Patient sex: M
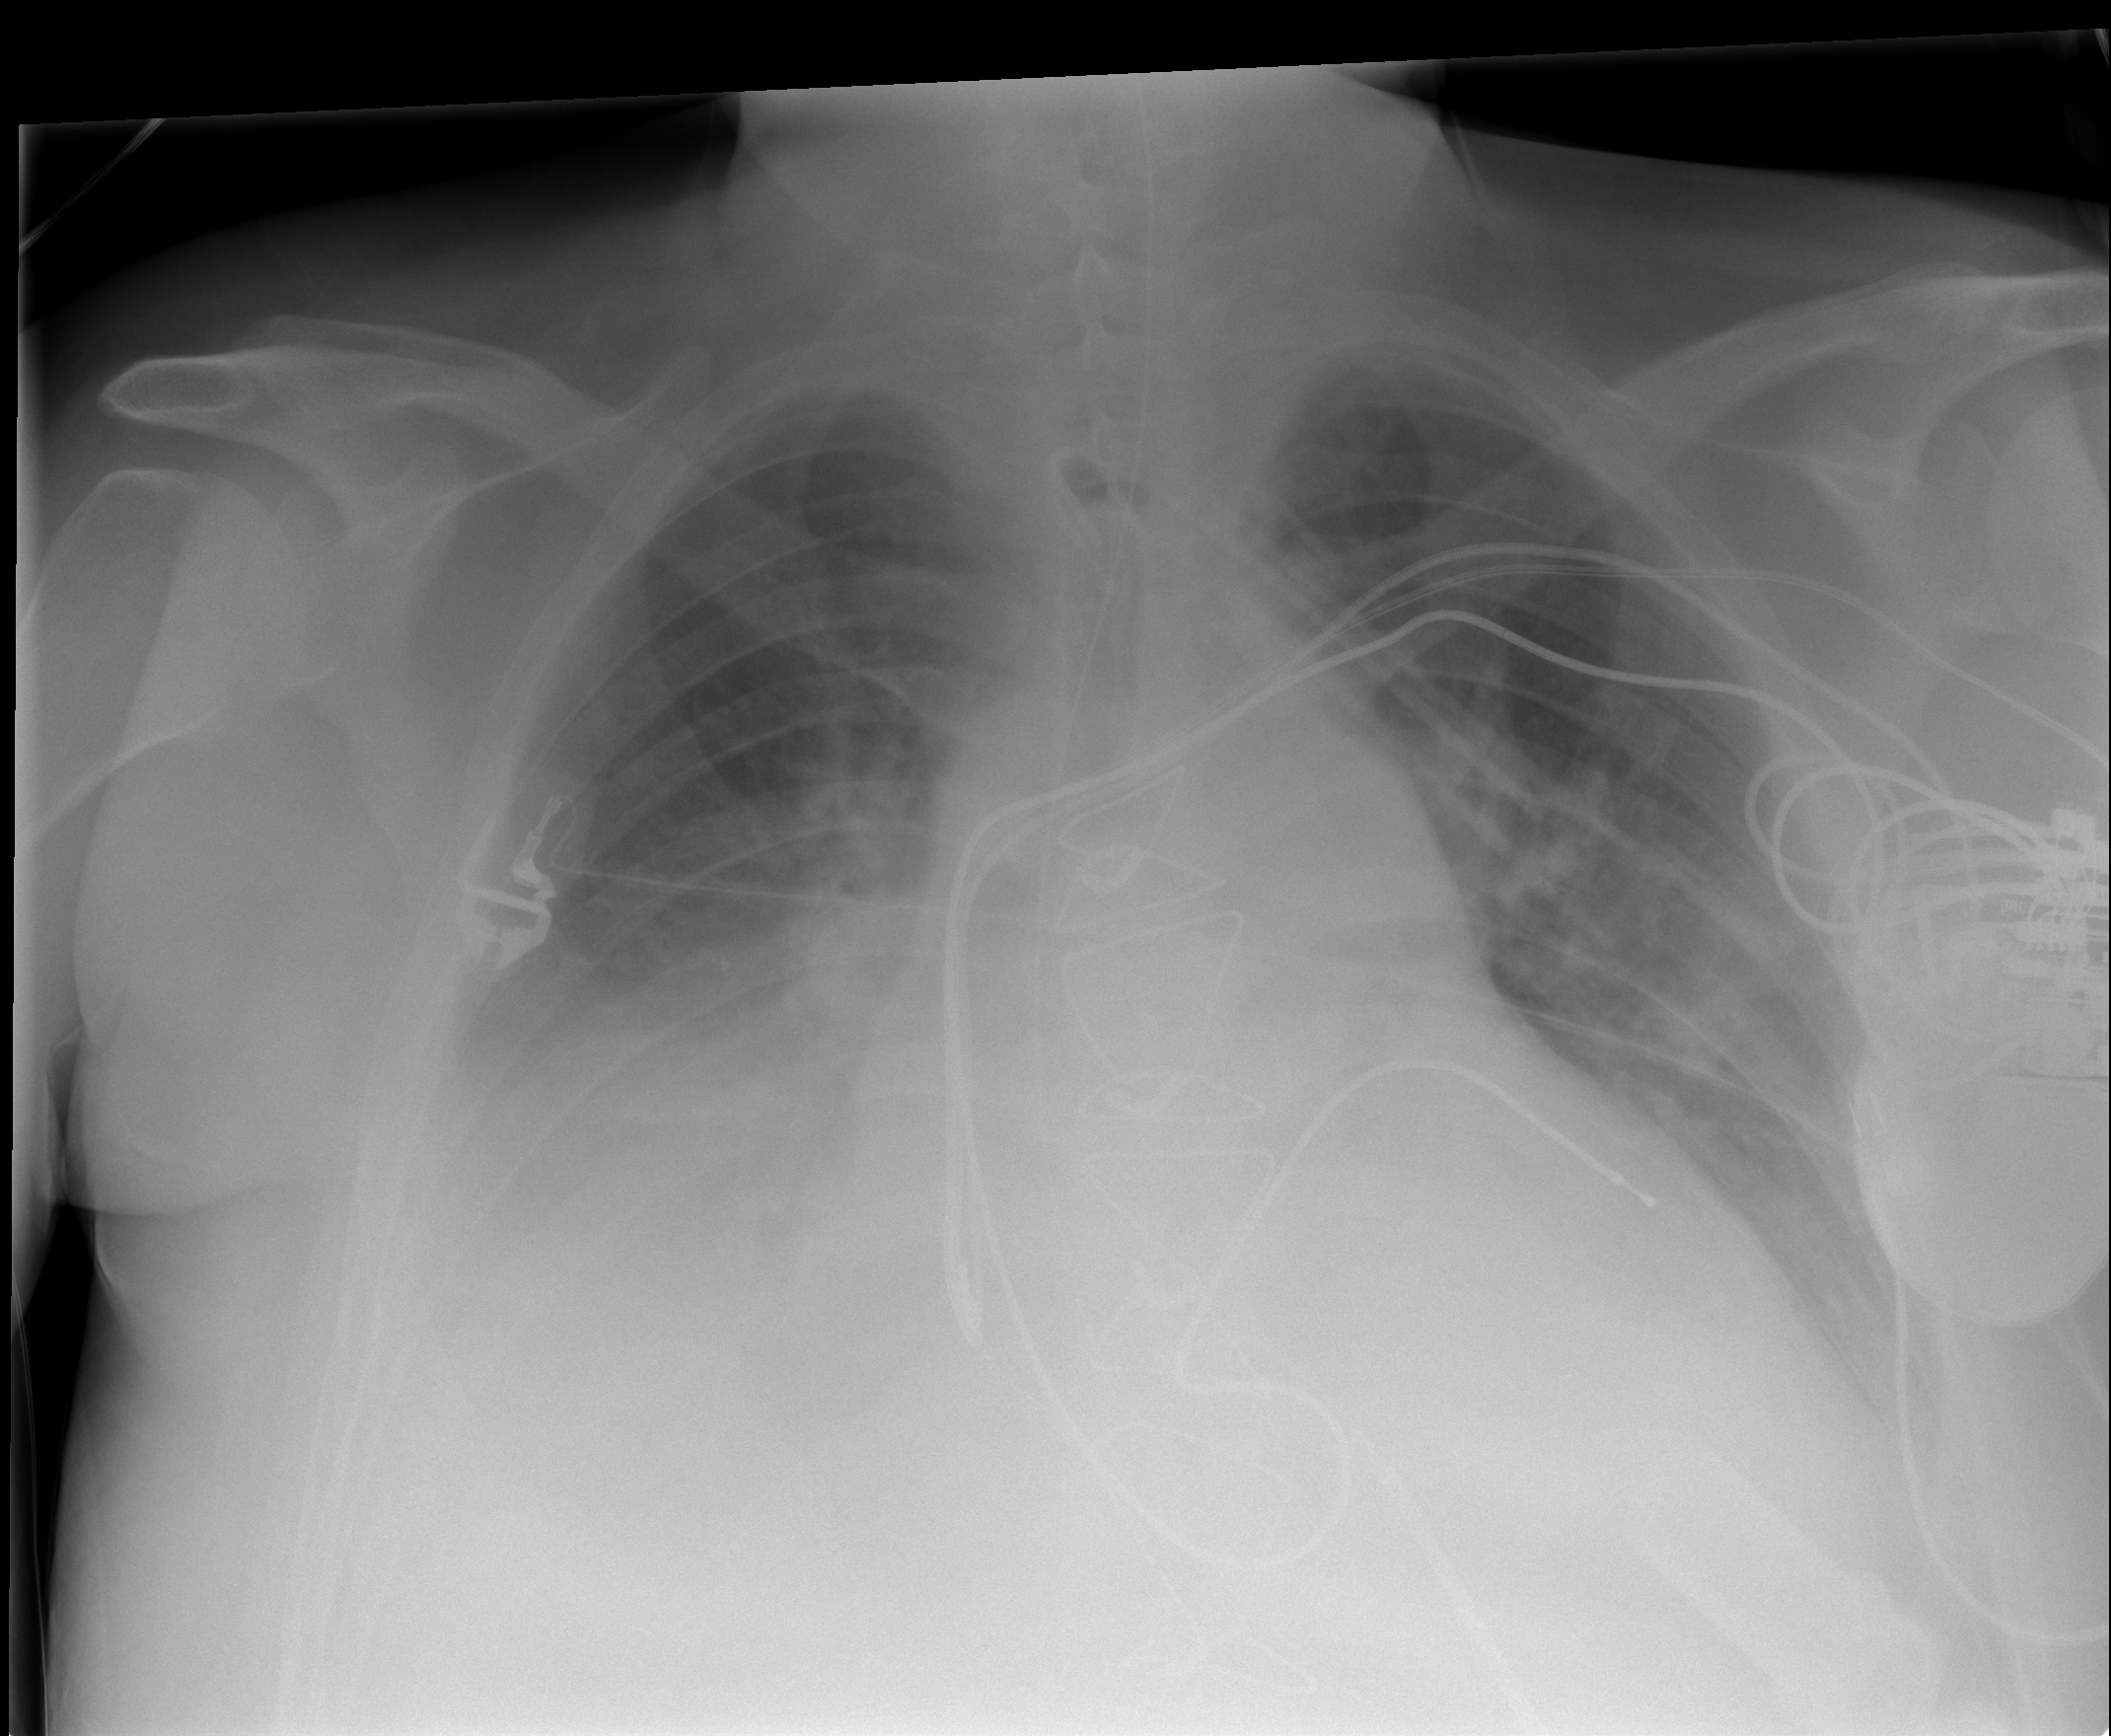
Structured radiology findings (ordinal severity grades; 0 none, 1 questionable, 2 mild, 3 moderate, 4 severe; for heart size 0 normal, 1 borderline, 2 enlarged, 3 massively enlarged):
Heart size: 2
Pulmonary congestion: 2
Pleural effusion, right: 3
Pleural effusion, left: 2
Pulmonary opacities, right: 0
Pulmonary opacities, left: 0
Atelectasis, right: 2
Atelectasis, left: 2